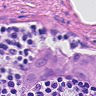
Metastatic tissue present: yes